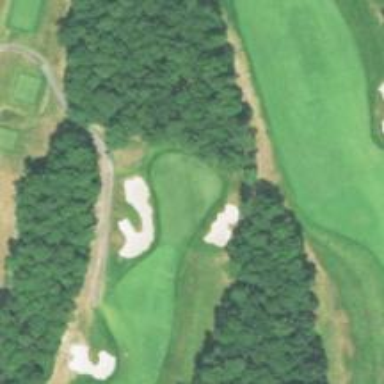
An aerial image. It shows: Path for golf carts.